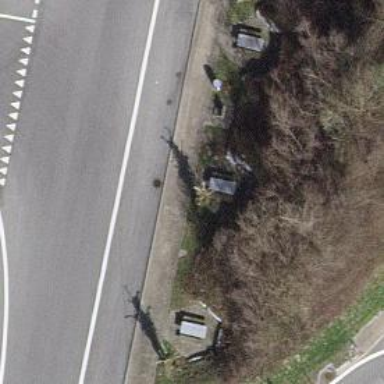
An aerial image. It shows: Picnic table located in leisure land area.